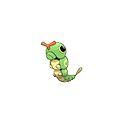
Pok\u00e9mon: caterpie